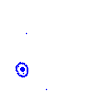
Particle: pion